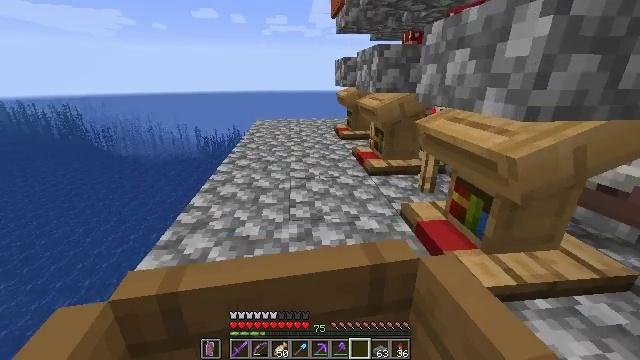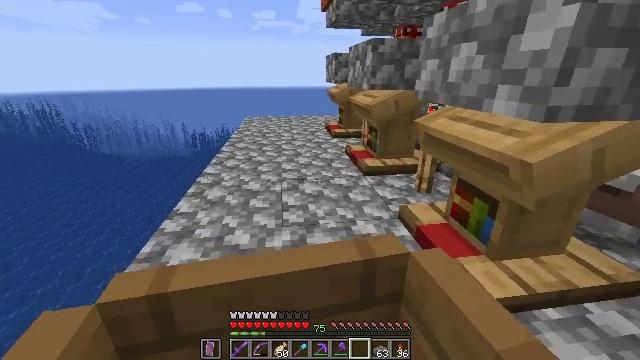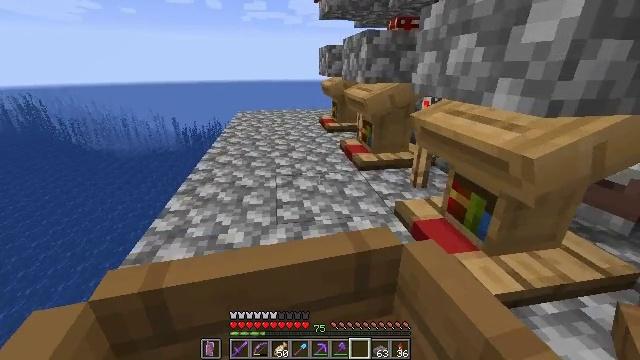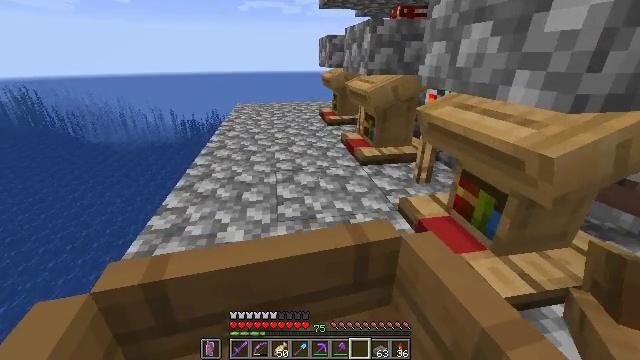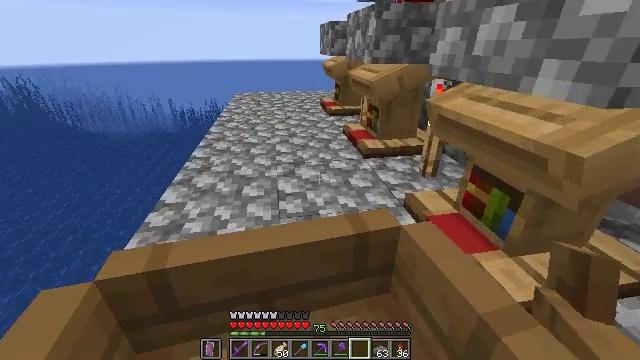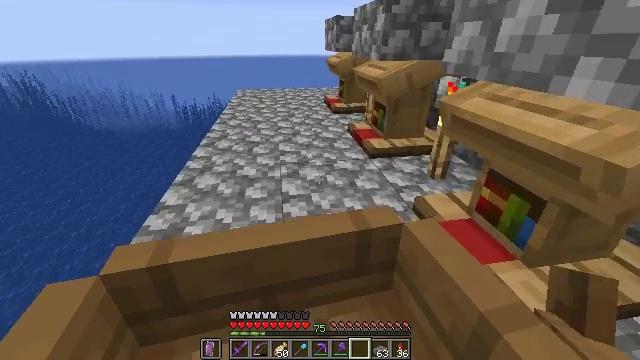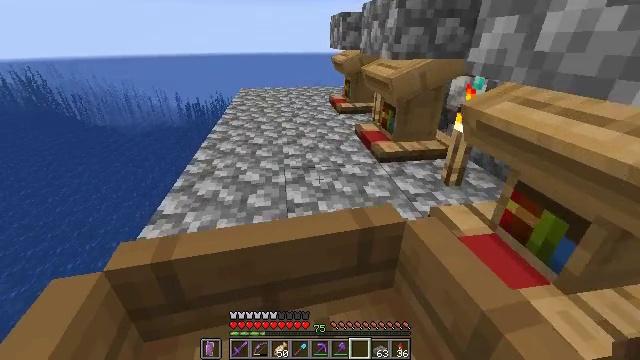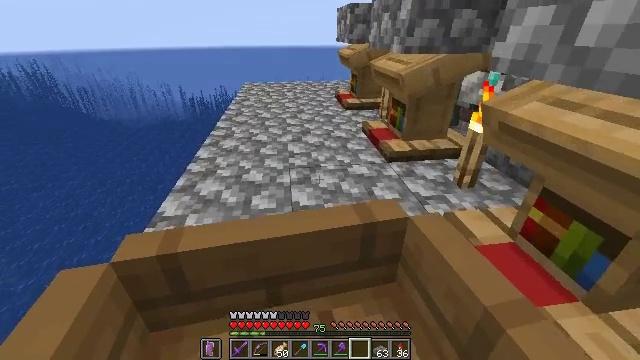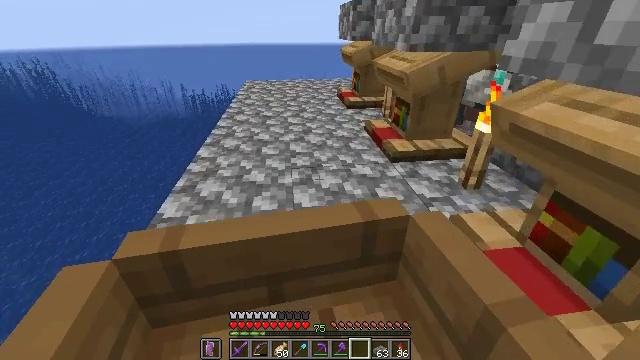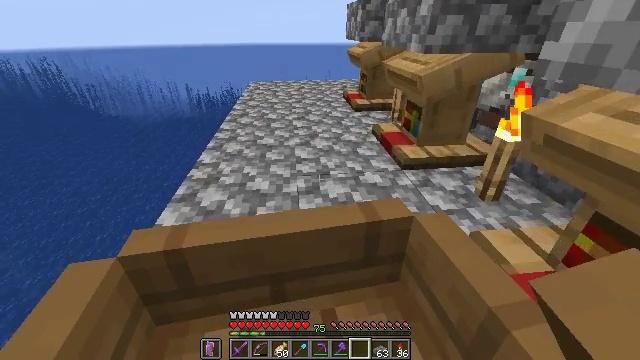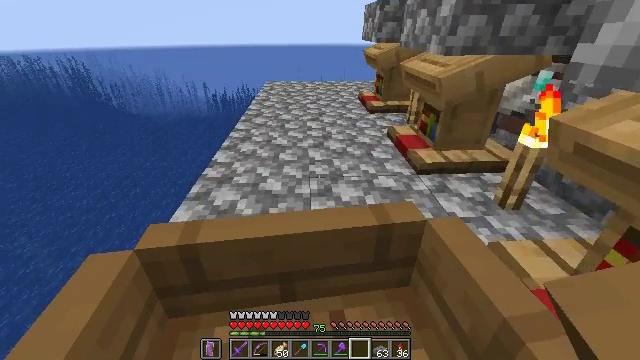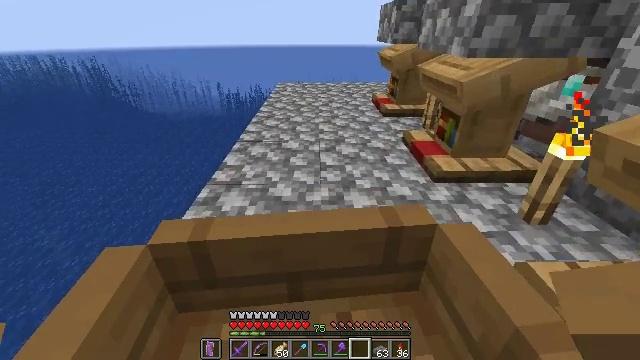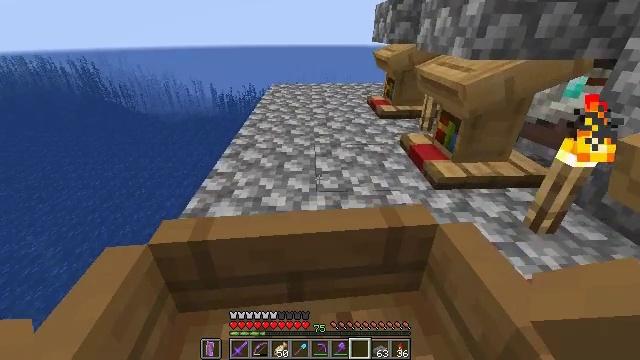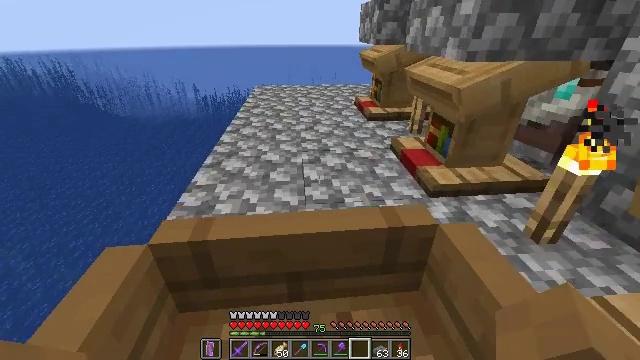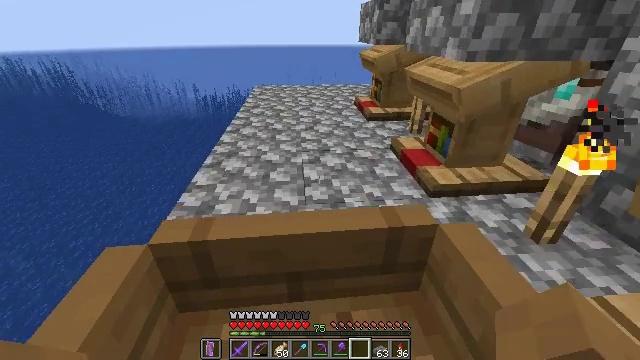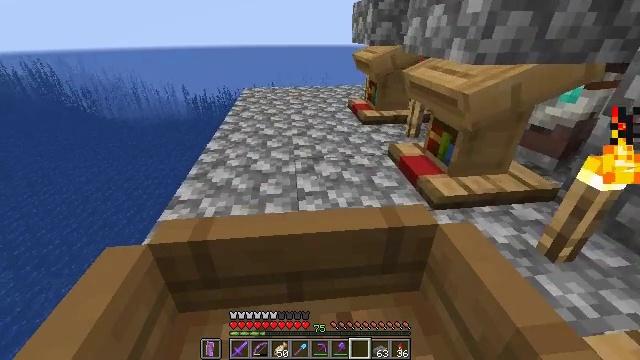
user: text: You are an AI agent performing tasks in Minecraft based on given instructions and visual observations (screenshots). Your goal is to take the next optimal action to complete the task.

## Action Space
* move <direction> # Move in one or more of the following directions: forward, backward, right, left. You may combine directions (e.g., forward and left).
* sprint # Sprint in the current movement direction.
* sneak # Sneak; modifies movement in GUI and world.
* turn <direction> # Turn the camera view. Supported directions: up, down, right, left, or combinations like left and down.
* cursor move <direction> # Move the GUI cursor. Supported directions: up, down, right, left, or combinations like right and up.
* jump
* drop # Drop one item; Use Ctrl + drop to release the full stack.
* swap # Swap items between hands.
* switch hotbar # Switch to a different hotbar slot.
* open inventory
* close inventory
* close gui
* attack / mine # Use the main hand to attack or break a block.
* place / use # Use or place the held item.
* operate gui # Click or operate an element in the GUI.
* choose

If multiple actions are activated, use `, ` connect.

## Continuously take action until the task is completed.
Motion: motion action
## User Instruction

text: Destroy the barrel to use elsewhere.
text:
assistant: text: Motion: move forward, turn right
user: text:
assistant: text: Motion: move forward, turn right and down
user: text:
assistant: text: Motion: move forward, turn down
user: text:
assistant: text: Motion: move forward, turn down
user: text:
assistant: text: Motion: move forward
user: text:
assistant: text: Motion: move forward
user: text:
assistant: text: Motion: move forward, turn down
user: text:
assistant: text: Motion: move forward
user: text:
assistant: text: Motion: move forward
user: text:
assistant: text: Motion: move forward and move right, turn left
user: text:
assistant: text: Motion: move forward and move right, turn left
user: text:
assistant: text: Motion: move forward and move right
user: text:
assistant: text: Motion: move forward
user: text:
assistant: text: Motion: move forward
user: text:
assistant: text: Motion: move forward
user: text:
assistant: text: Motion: move forward
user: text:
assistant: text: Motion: move forward
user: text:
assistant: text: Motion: move forward
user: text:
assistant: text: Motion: move forward
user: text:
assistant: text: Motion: move forward
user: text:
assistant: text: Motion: move forward
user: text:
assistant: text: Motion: move forward
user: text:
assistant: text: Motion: move forward
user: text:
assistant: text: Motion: move forward
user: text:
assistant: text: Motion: move forward, turn left
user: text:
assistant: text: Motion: move forward, turn left
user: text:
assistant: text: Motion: move forward
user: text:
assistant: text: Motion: move forward
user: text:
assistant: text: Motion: move forward
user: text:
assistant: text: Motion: move forward